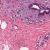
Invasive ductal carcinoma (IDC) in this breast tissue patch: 0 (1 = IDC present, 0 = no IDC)